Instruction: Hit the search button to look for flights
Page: home
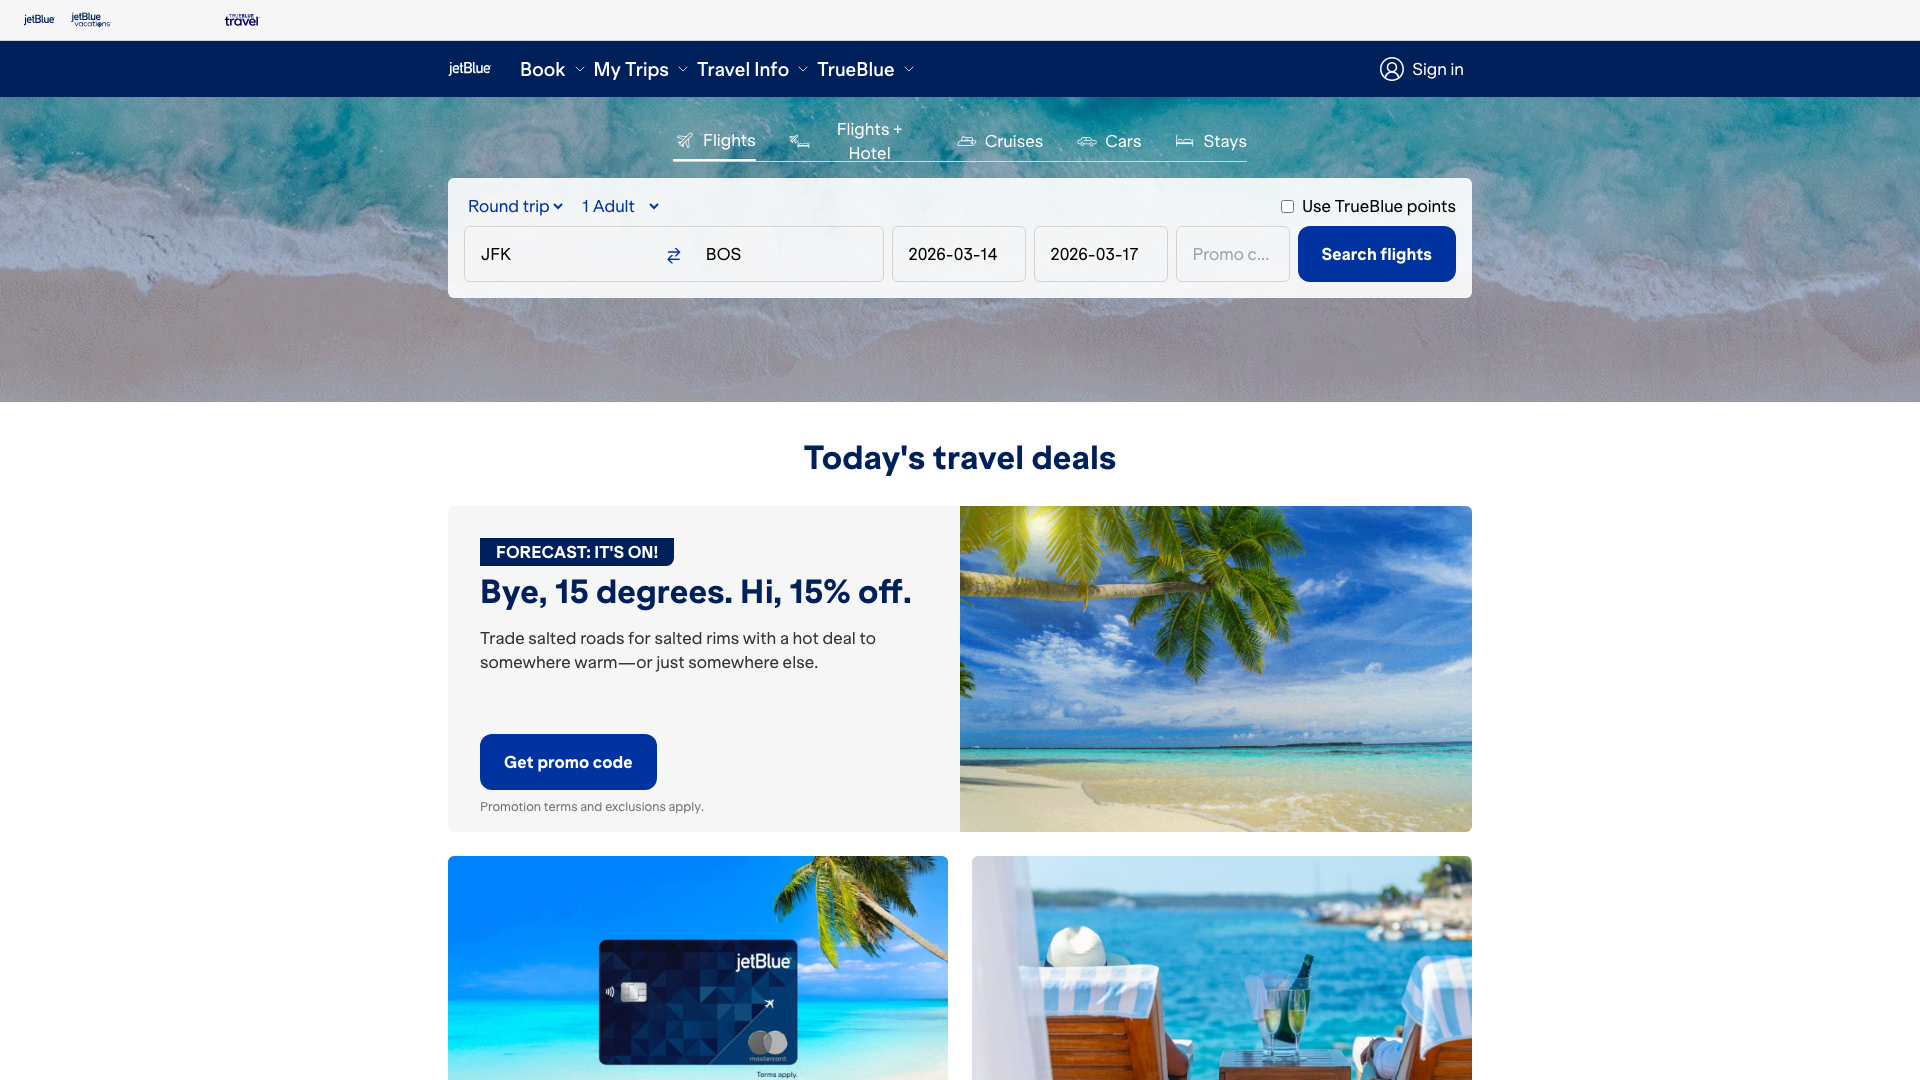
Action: click